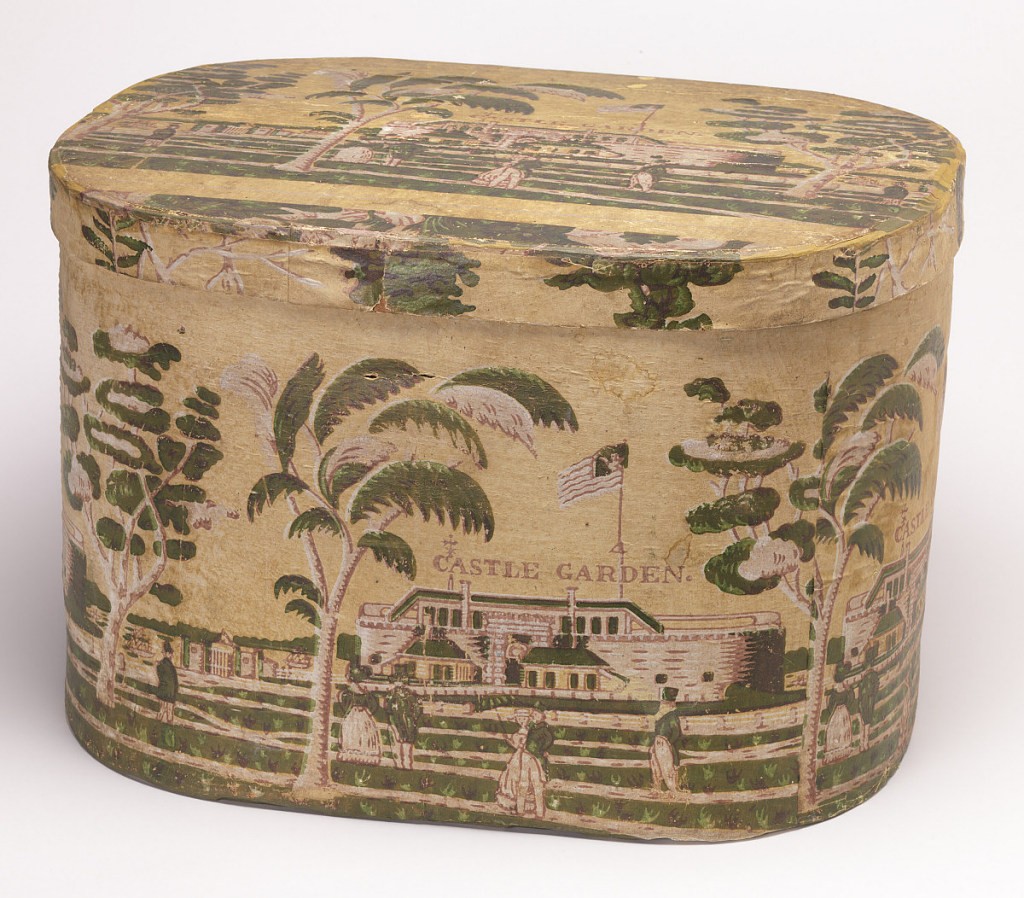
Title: Castle Garden
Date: ca. 1830–40
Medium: Block-printed paper, wood support
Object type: Bandbox
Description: Yellow field, printed in green, pink and white with Castle Garden and the surrounding park, with figures in foreground. Legend above building: Castle Garden.